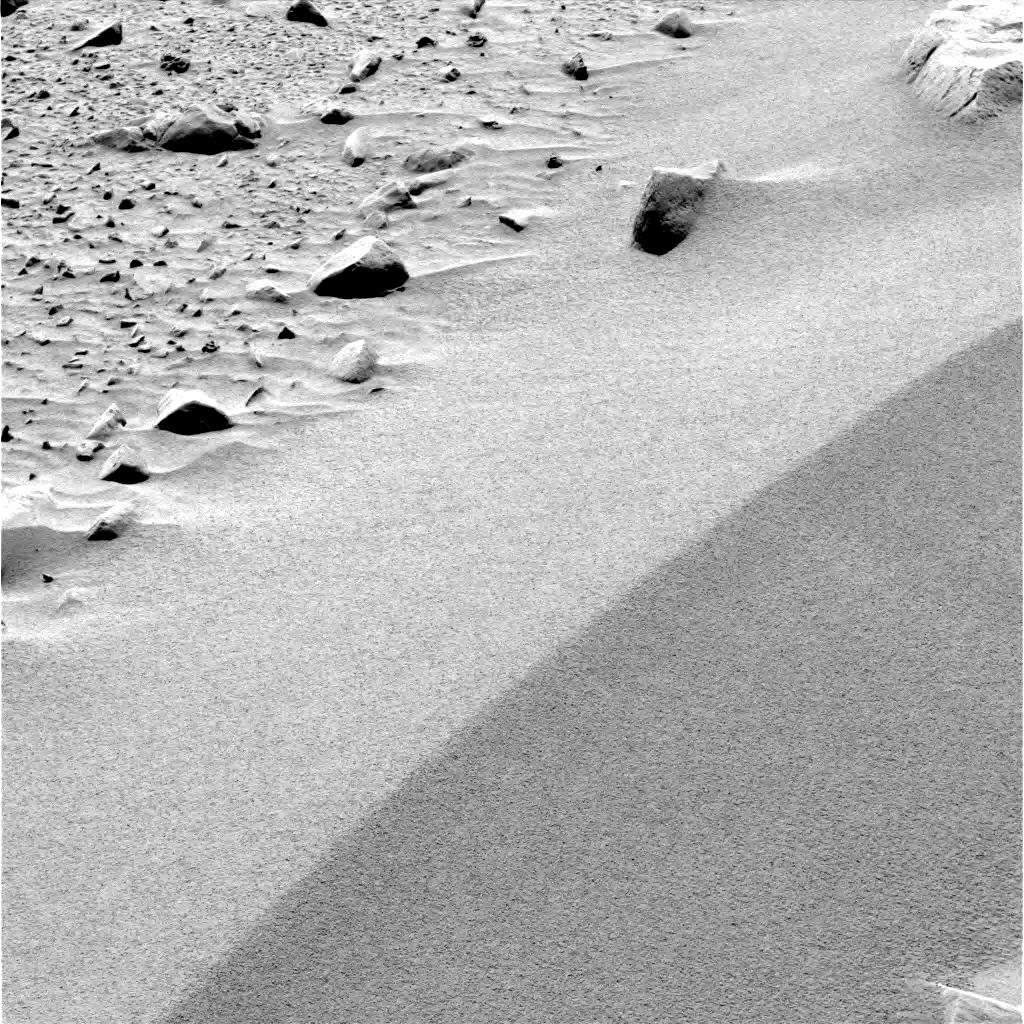
Terrain classes present: Gravel / Sand / Soil, Rock, Shadow